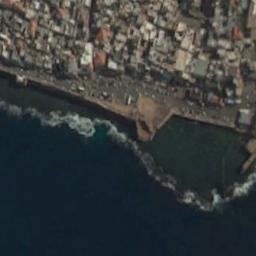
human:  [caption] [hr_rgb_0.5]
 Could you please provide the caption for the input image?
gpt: Murky blue ocean and dense houses .

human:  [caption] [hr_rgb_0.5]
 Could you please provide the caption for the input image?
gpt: Many buildings scattered around the beach .

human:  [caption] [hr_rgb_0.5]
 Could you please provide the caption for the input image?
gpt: There is little vegetation on the beach .

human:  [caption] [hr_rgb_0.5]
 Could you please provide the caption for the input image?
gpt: The type of beach is rocky coast and the residential area beside .

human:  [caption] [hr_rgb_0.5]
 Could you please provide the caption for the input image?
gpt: Many buildings  are beside the beach .